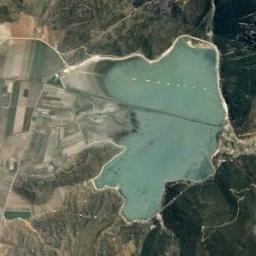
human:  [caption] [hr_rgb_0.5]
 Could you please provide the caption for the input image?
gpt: Many trees are around the lake .

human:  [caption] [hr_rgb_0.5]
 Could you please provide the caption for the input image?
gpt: The lakes in the picture vary in size .

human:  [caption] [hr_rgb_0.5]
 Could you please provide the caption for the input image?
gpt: An irregularly shaped pale blue lake surrounded by mountains with green vegetation .

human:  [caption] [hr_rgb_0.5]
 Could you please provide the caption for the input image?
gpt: There are some farmlands beside the green lake .

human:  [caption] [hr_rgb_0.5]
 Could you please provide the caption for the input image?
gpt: The lake lies in fields and forests and the water is light green .